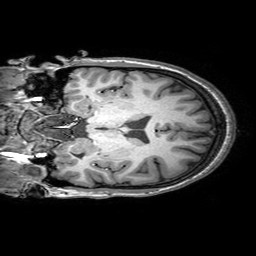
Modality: T1w
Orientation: coronal
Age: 24
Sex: female
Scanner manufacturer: philips
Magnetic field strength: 3 T